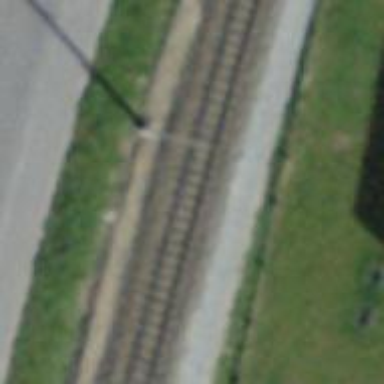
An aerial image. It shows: Power pole.